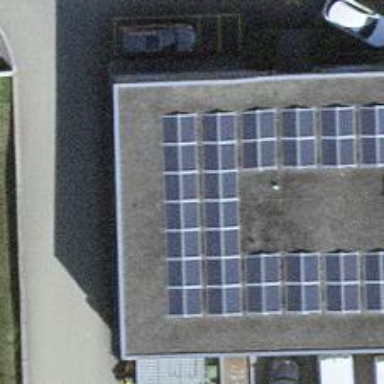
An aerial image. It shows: Solar power generator.